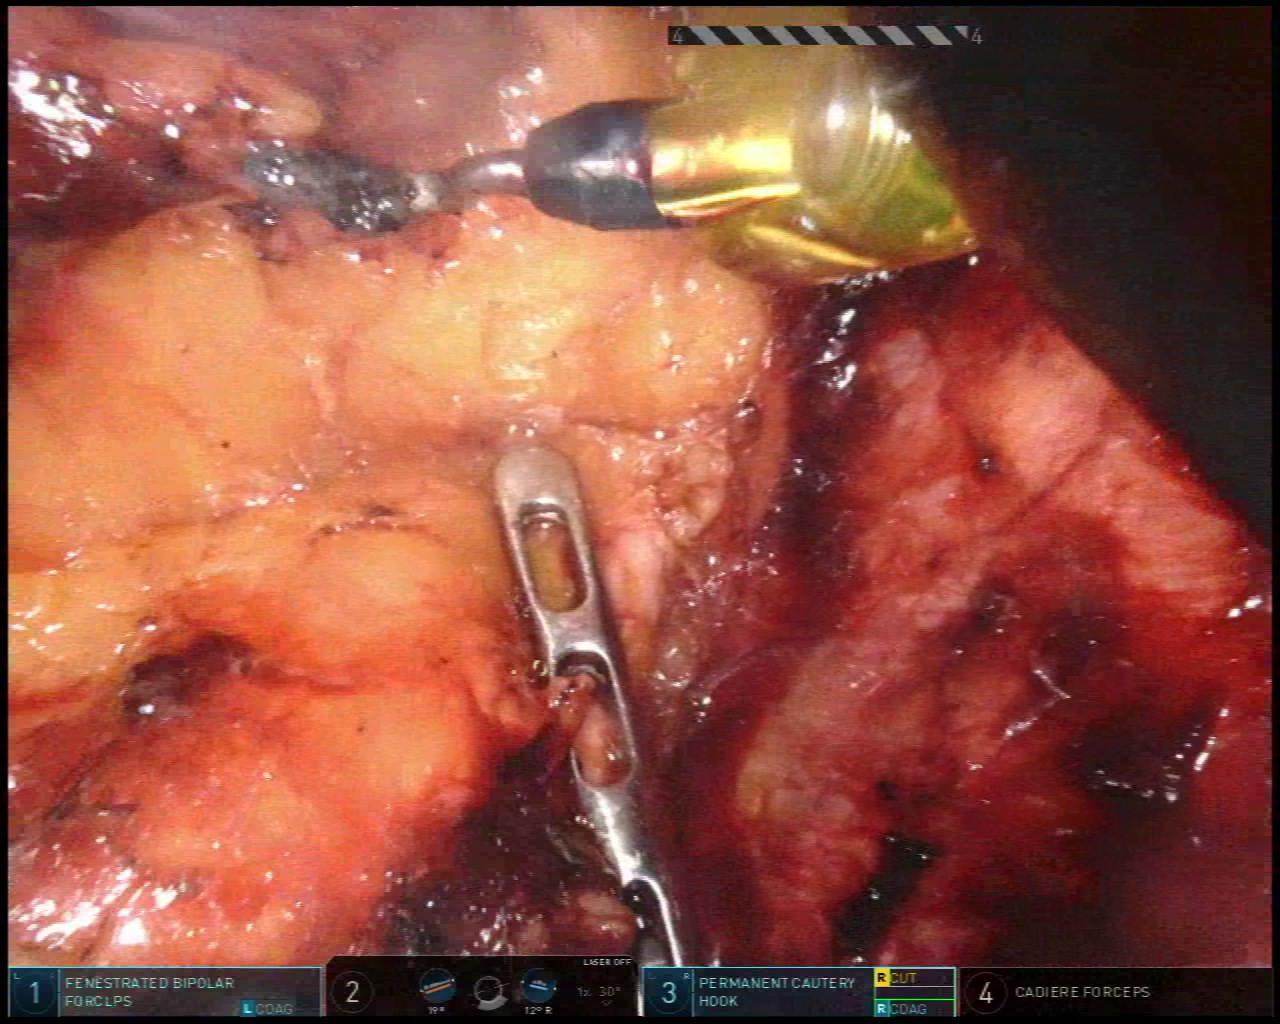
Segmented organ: pancreas
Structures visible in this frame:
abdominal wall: no
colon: no
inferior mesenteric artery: no
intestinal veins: no
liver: no
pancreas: yes
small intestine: no
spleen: no
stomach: no
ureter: no
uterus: no
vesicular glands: no